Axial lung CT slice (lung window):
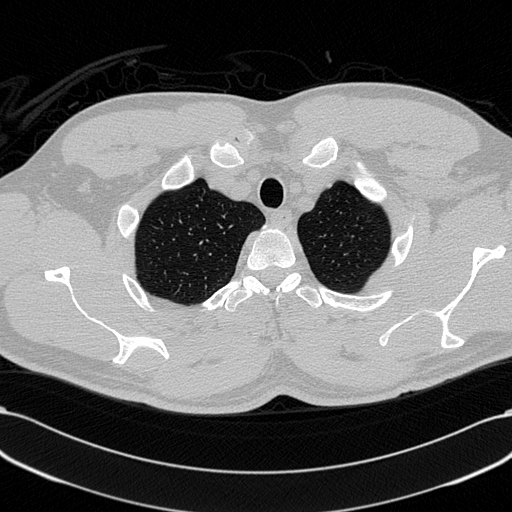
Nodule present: no